Current action and preconditions to check: trajectory_clear

Your task: For each precondition in the list above, predict whether it will hold at this action.

Consider the current scene as observed from the mobile robot's camera, and analyze the predicted future states of all dynamic agents (e.g., people, animals, vehicles, or any moving entities) within the NEXT SECOND.

IMPORTANT: Only answer "very likely" if you are absolutely certain—based on strong, clear evidence—that a dynamic agent will violate the precondition in the predicted future state. Do NOT answer "very likely" for unlikely, ambiguous, or low-probability risks.

Ask yourself for each precondition: Is there a high probability, with clear and convincing evidence, that the predicted future states of any dynamic agent will interfere with the predicted future state of the currently executing action within the NEXT SECOND, causing that precondition to fail?

Assess the risk level based on these predictions. Use "likely" or "very likely" if motions create a clear risk of interference.

Use "neutral" or "improbable" if agents are nearby but their predicted paths are clearly diverging or non-conflicting.

Failure Risk Categories: "very improbable", "improbable", "neutral", "likely", "very likely"

Answer Format: Output ONLY the probability_of_failure value from these categories: "very improbable", "improbable", "neutral", "likely", "very likely"

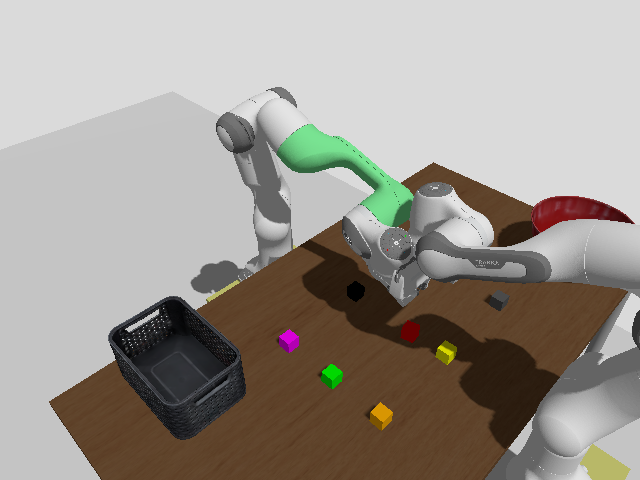

Answer: neutral